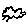
Label: cloud